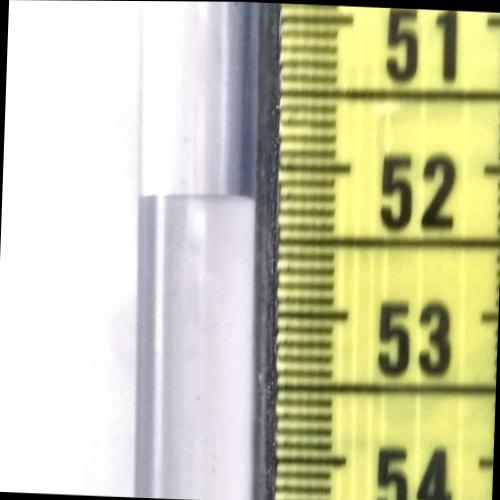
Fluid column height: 52.2 cm